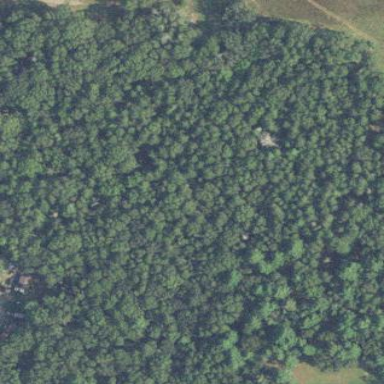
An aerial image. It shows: Needle-leaved woodland.